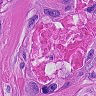
Metastatic tissue present: yes